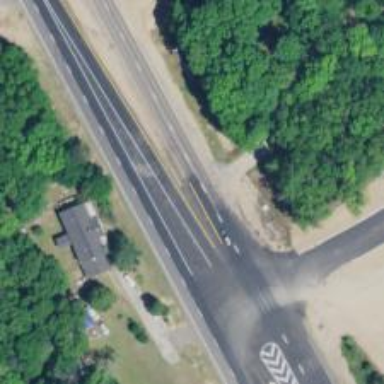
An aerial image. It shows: Trunk highway.